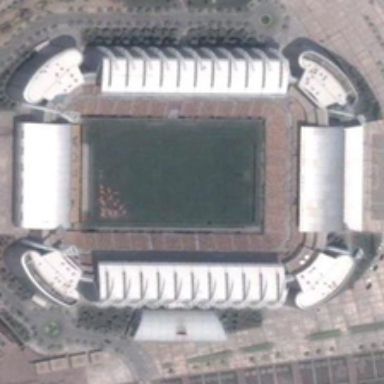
A large number of trees are planted outside the stadium .